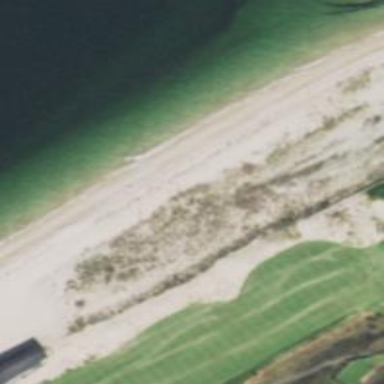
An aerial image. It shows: Scenic beach with natural beauty.